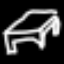
Label: bed